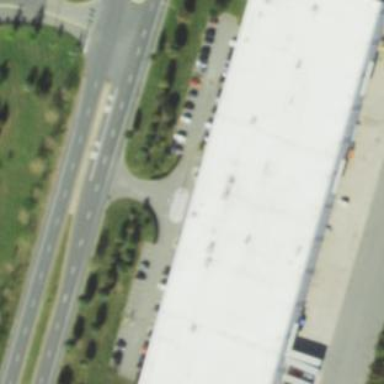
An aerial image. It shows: Warehouse.